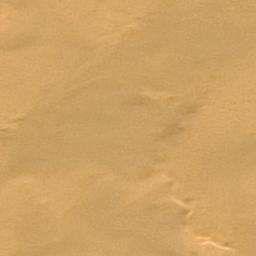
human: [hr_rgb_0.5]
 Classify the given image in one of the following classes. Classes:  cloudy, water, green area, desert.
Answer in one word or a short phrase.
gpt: desert